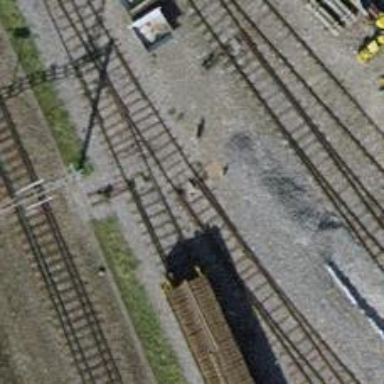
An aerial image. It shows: Railway switch.